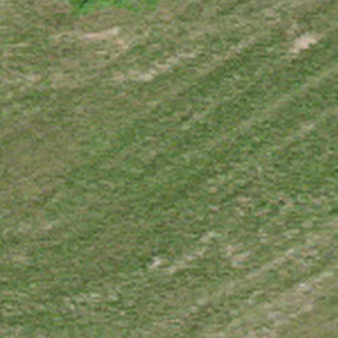
Label: other